Question: I'm running Pycharm 2016.1 and working on a project with Django 1.8. Usually PyCharm has this neat feature that can autocomplete '{% url %}' tags for you in templates, however the inspection has been failing for me for a while now and won't even discover the urls at all, giving me this error:

The project works fine and Django discovers all the urls when running, so the problem should be with PyCharm.
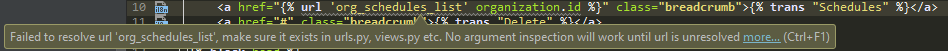
Answer: This was also driving me nuts. The only thing that worked for me was to delete two things (after closing Pycharm).
1. Delete the entire .idea folder within the project directory.
2. Delete the pycache directory within the project directory (if exists)
I re-opened the project and every reference issue I had went away.
Hope this helps!
NOTE: I had previously tried:
- - - -